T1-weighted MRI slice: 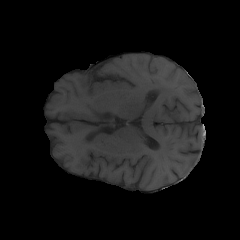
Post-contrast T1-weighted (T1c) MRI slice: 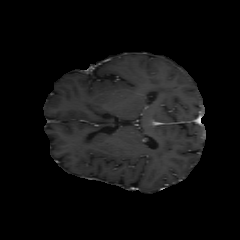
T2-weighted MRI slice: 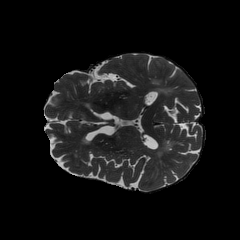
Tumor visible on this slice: no